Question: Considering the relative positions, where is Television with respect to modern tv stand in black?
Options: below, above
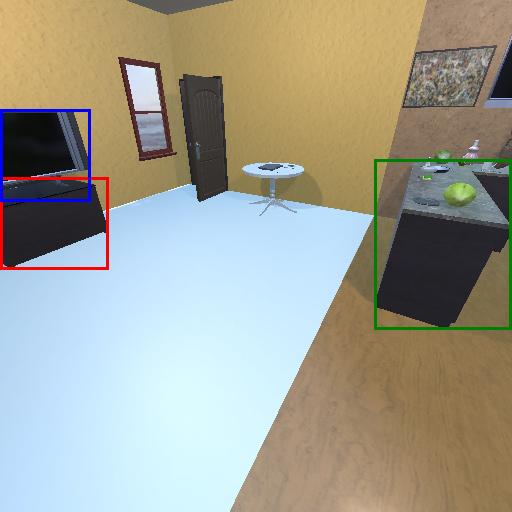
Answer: below